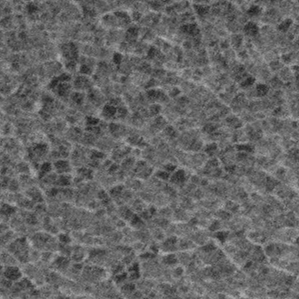
Label: frost